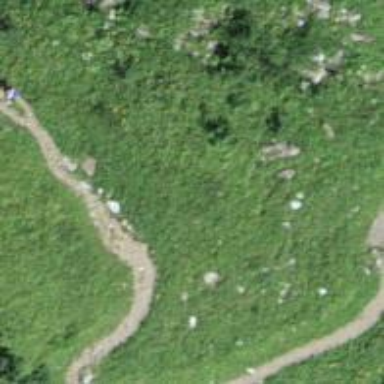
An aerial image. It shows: Path on the ground with impassable smoothness.